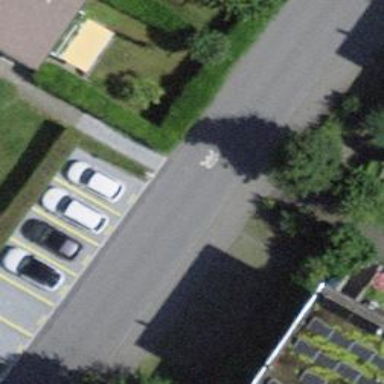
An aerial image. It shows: Unmarked road crossing.